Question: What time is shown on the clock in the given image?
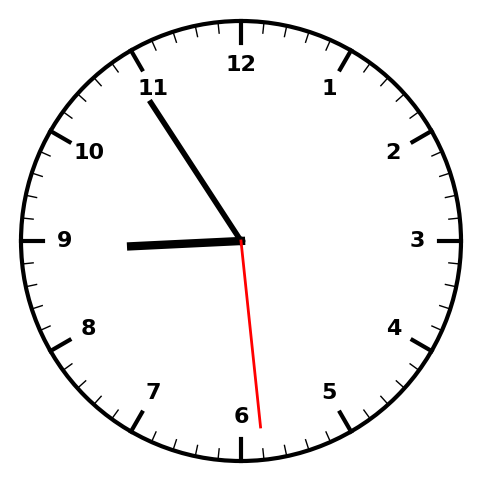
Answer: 08:54:29